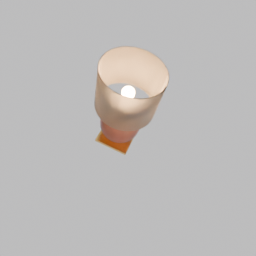
Label: lighting